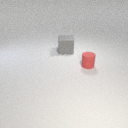
small red rubber cylinder in front of large gray rubber cube